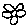
Label: flower